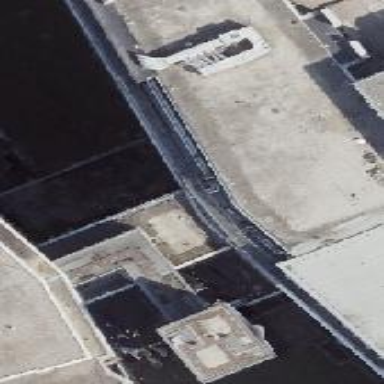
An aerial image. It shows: Part of building.